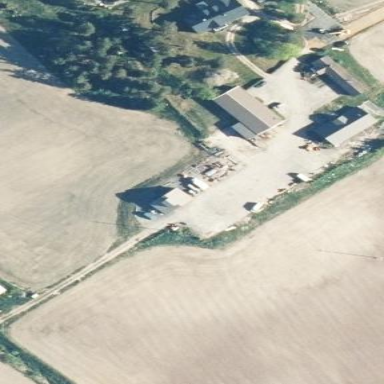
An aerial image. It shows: Farmyard area.